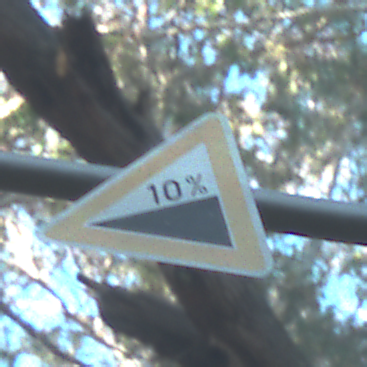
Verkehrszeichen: Steigung10
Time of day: MorningAfternoon
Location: Outdoor (Nature)
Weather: Clear
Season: NotSpecified
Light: Natural